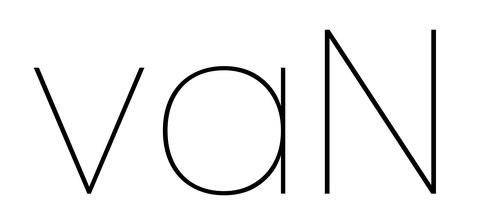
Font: Poppins-Thin